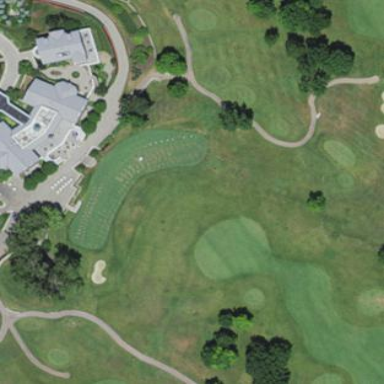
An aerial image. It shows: Grass area designated as golf tee.